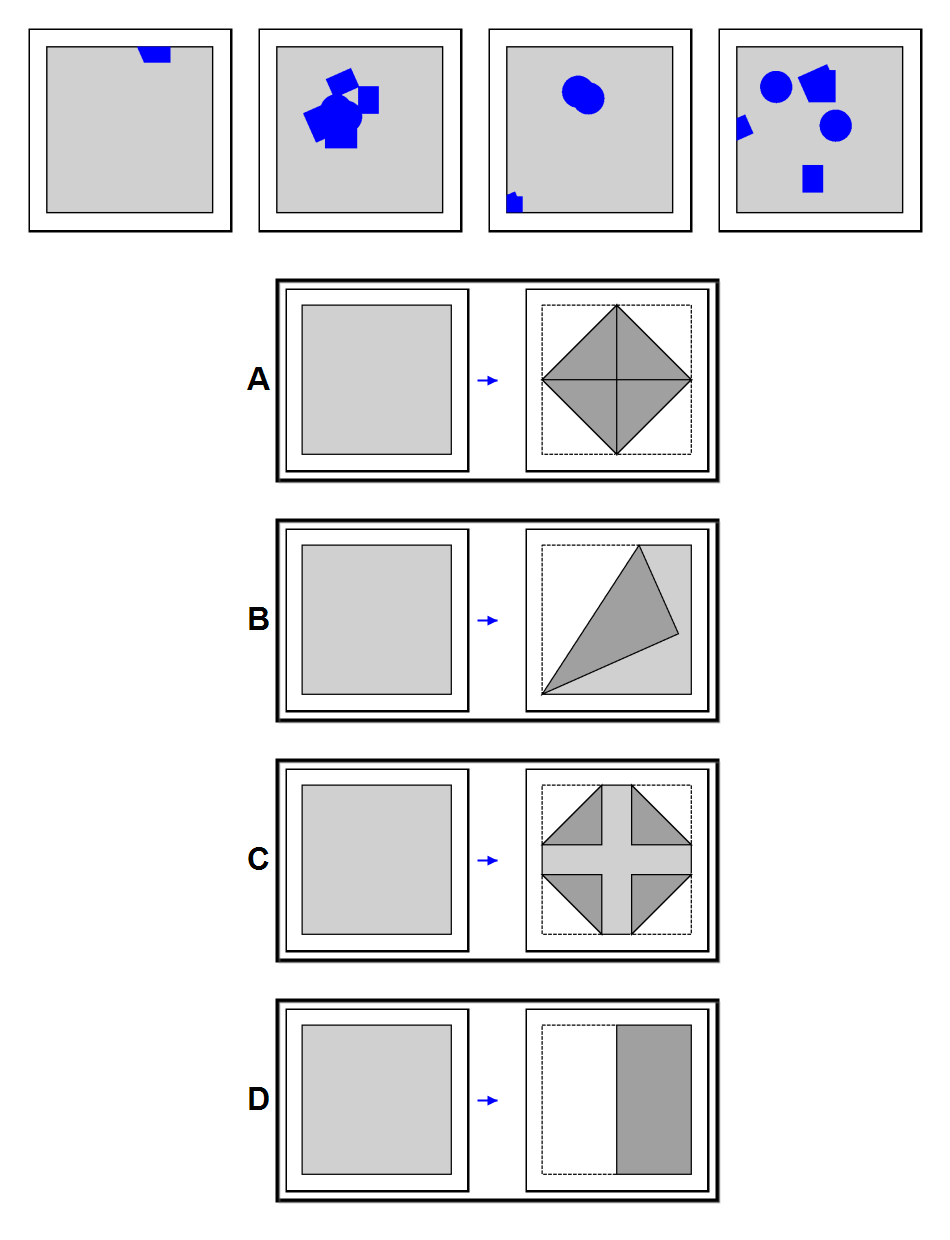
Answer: B